Question: I'm trying to make an Instagram bot to like a post if it's unliked, and to ignore it if it's already liked
I've managed to grab the div element and click it, but for the like detection code I need the attribute for '"aria-label"' or '"fill"' for the bot to specify if the post is liked or not, but I haven't managed to grab the 'svg' element to do so.
Here's the like button structure

and here's my code:
'''
like_button = self.driver.find_element_by_xpath(
'//*[@id="react-root"]/section/main/div/div/article/div[3]/section[1]/span[1]/button/div')
like_icon=like_button.find_element_by_xpath(
'//*[@id="react-root"]/section/main/div/div/article/div[3]/section[1]/span[1]/button/div/span/svg')
'''
Whenever i run it an error occurs:
'''
selenium.common.exceptions.NoSuchElementException: Message: no such element: Unable to locate element: {"method":"xpath","selector":"//*[@id="react-root"]/section/main/div/div/article/div[3]/section[1]/span[1]/button/div/span/svg"}
'''
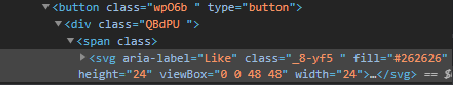
Answer: The element is a dynamic <URL>:
- Using 'CSS_SELECTOR':'''
like_button = WebDriverWait(self.driver, 20).until(EC.element_to_be_clickable((By.CSS_SELECTOR, "button span > svg[aria-label='Like']"))).click()
'''
- Using 'XPATH':'''
like_button = WebDriverWait(self.driver, 20).until(EC.element_to_be_clickable((By.XPATH, "//button//span//*[name()='svg' and @aria-label='Like']"))).click()
'''
- : You have to add the following imports :'''
from selenium.webdriver.support.ui import WebDriverWait
from selenium.webdriver.common.by import By
from selenium.webdriver.support import expected_conditions as EC
'''
---
## References
You can find a couple of relevant discussions in:
- <URL>